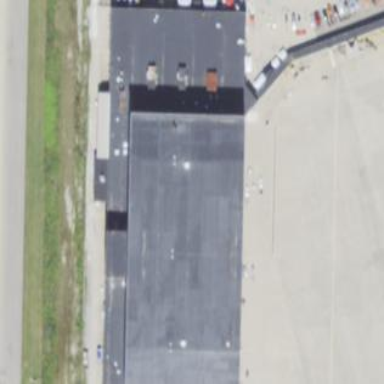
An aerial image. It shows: Hangar.